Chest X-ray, PA view. Patient: 58 years old, sex M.
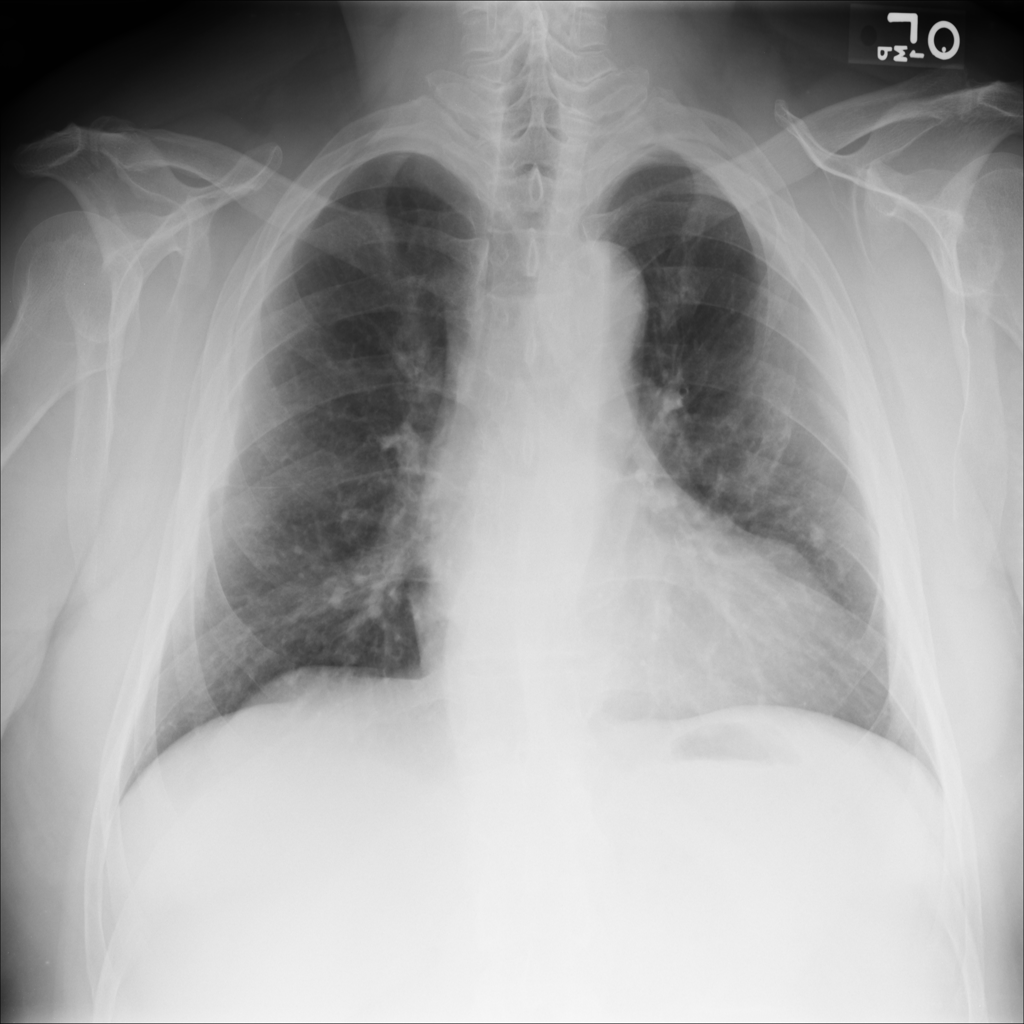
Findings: Cardiomegaly, Pleural_Thickening